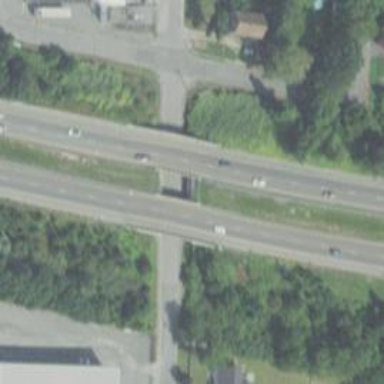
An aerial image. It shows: Asphalt motorway.